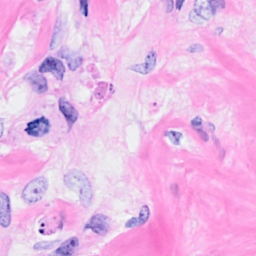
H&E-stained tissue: Breast